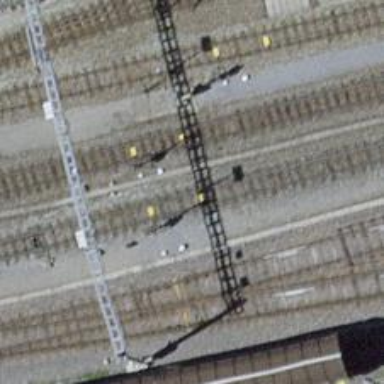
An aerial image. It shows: Railway signal.